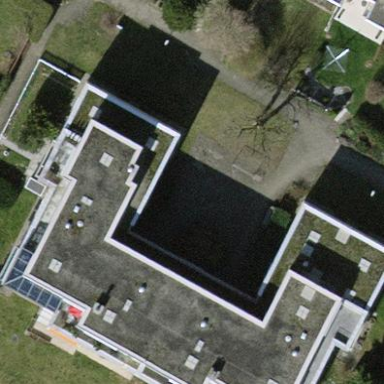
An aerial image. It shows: Building with flat roof.